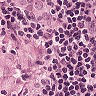
Metastatic tissue present: yes